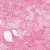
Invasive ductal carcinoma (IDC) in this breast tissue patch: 0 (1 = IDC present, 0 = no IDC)